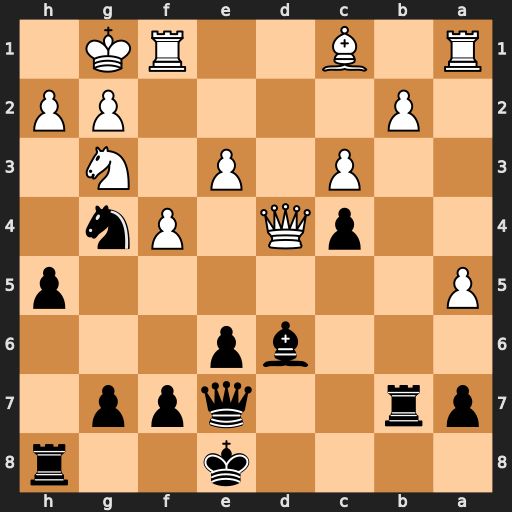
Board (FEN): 4k2r/pr2qpp1/3bp3/P6p/2pQ1Pn1/2P1P1N1/1P4PP/R1B2RK1
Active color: b
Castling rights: k
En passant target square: -
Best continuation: Qh4 h3 Qxg3 hxg4 hxg4